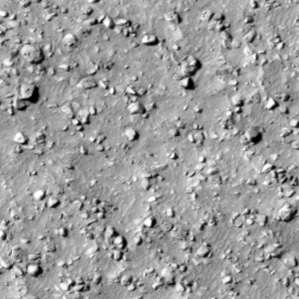
Label: non_frost